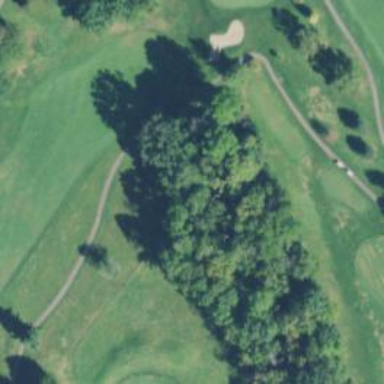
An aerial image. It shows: Path for golf carts.